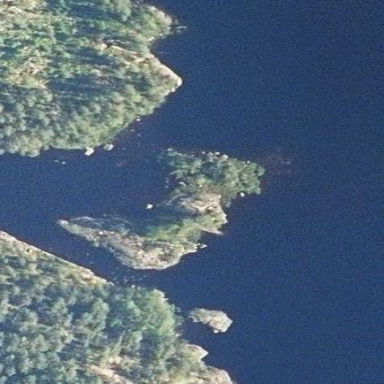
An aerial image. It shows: Islet.